Interaction volume radius: 10 \u00c5
Interaction volume height: 10 \u00c5
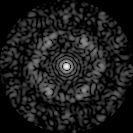
Disorder parameter: 0.7367